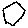
Label: hexagon